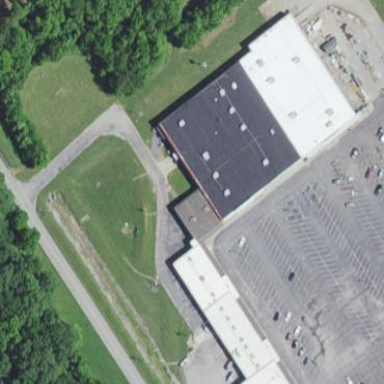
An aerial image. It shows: Retail building.